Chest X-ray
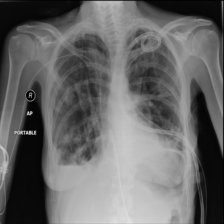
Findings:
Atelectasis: negative
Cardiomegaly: negative
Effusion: negative
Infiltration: negative
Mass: negative
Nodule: negative
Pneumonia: negative
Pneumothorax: negative
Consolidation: negative
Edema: negative
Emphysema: negative
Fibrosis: negative
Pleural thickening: negative
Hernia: negative